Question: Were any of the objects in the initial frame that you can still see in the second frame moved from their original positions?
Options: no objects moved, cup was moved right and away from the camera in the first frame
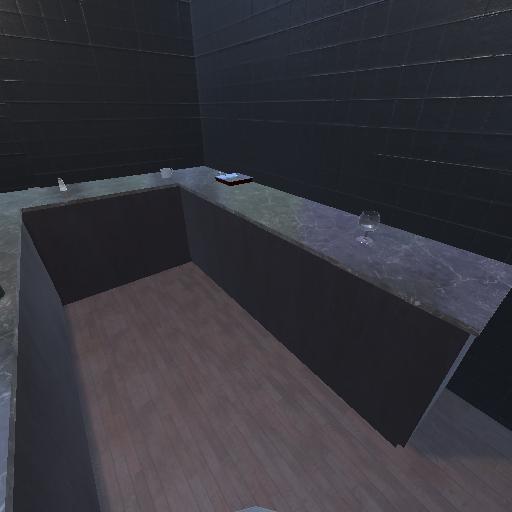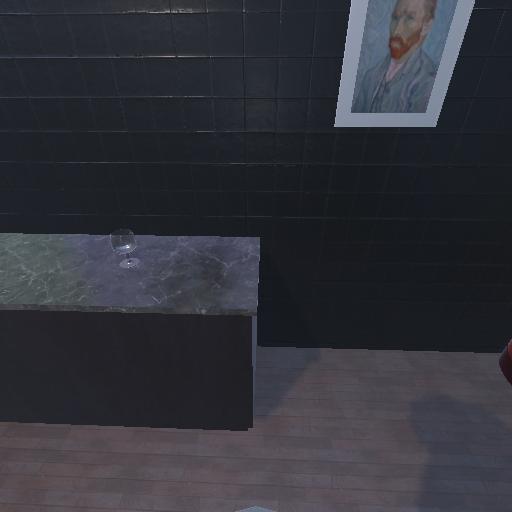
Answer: no objects moved